Field crop: maize
Growth stage: 2
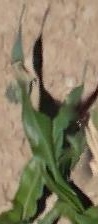
Species: maize